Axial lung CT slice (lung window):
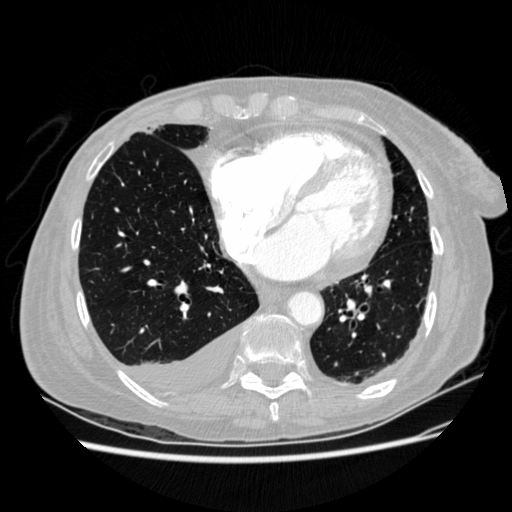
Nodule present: no